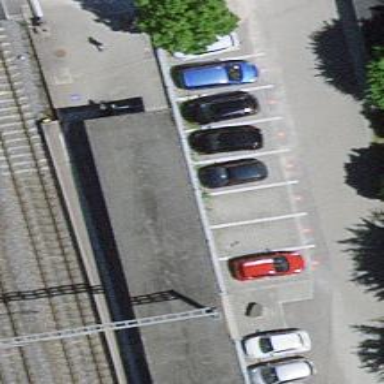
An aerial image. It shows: Street-side parking area with asphalt surface. It is designed for park and ride purposes.